Question: I'm trying to create a 'ListView' with grouping where the elements in each group are shown horizontally (as a scrollable content). No matter what I tried with the 'GroupStyle.Panel' of the 'ListView' it doesn't seem to have any effect on the list.
Here is how my XAML looks:
'''
<ListView x:Name="itemListView"
Padding="10"
SelectionMode="None"
IsSwipeEnabled="False"
IsItemClickEnabled="True"
ItemTemplate="{StaticResource listItemTemplate}">
<ListView.GroupStyle>
<GroupStyle>
<GroupStyle.Panel>
<ItemsPanelTemplate>
<ItemsWrapGrid ItemWidth="144" Orientation="Horizontal" />
</ItemsPanelTemplate>
</GroupStyle.Panel>
<GroupStyle.HeaderTemplate>
<DataTemplate>
<Grid>
<TextBlock Text="{Binding DisplayTitle}"
Margin="0,10,0,5"
Foreground="Black"
Style="{StaticResource SubheaderTextBlockStyle}"
TextWrapping="NoWrap" />
</Grid>
</DataTemplate>
</GroupStyle.HeaderTemplate>
</GroupStyle>
</ListView.GroupStyle>
</ListView>
'''
Where
'''
<Page.Resources>
<DataTemplate x:Key="listItemTemplate">
<Grid Width="144" Margin="5">
<!-- details -->
</Grid>
</DataTemplate>
</Page.Resources>
'''
The following image shows on the left the actual result I get, and on the right what I want to have.

I tried using a 'ItemsWrapGrid' with different properties, I tried a 'StackPanel' and even an 'VariableSizedWrapGrid', but nothing changed in the way the list items are displayed.
How can this be done?
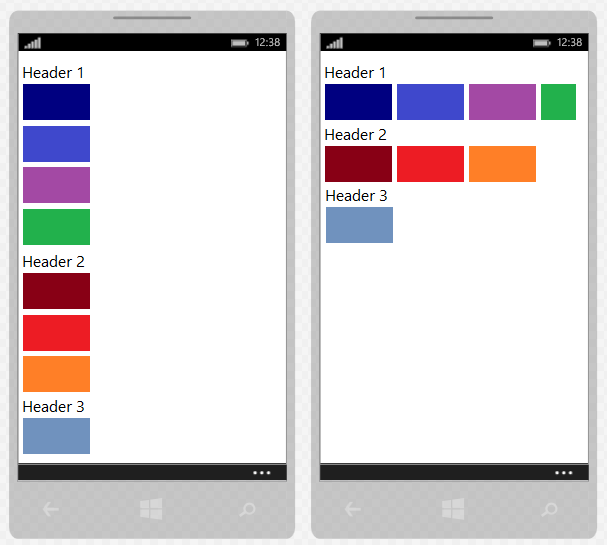
Answer: @kubakista was right about
> It looks like if ListView.ItemsPanel contains ItemsStackPanel then
GroupStyle.Panel is ignored...
However, changing this won't solve your problem as -
1. The scrolling becomes a bit laggy.
2. There is no horizontal scrolling.
3. The ListView loses virtualization.
4. The nice group header rolling up animation is gone.
---
Here is an alternative without changing the structure of the 'ListView' itself but a little bit modification in your data structure.
The idea is, treat each horizontal list of rectangles under a group as on the UI.
This means, each group in the 'ListView' will only have one child, which is actually a collection of rectangles that will be presented in an horizontal scrollable 'ItemsControl'.
So, assume you have some collection of type 'ObservableCollection<Item>' as the 'CollectionViewSource', the 'Item' will now become type of '<ObservableCollection<Item>>' in order to hold the collection of rectangles. Therefore, the type of the collection will need to be updated to something like 'ObservableCollection<ObservableCollection<Item>>'.
Inside the 'ListView''s 'ItemTemplate', you will need to create a horizontally scrolling 'ScrollViewer' and put an 'ItemsControl' inside. Make sure you have set the latter's 'ItemsSource' to '{Binding}'.
To enable horizontal swiping, you will need to disable the effect by editing the default style of 'ListViewItem' and commenting out the following code.
'''
<!--
<VisualStateGroup.Transitions>
<VisualTransition From="Pressed" To="Normal">
<Storyboard>
<PointerUpThemeAnimation Storyboard.TargetName="TiltContainer"/>
</Storyboard>
</VisualTransition>
</VisualStateGroup.Transitions>
<VisualState x:Name="Normal"/>
<VisualState x:Name="Pressed">
<Storyboard>
<PointerDownThemeAnimation Storyboard.TargetName="TiltContainer"/>
</Storyboard>
</VisualState>
-->
'''
I have attached a working sample project <URL> as well as a screenshot shown below.

Hope this helps!